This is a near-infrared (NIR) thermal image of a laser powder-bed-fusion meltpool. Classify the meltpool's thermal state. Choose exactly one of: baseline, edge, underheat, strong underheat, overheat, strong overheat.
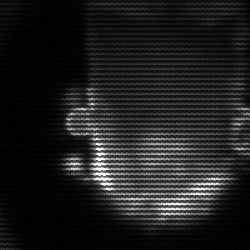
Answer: baseline